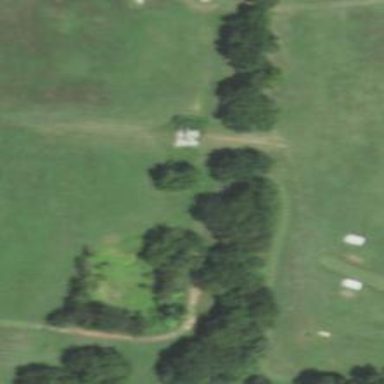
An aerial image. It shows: Disc golf basket.